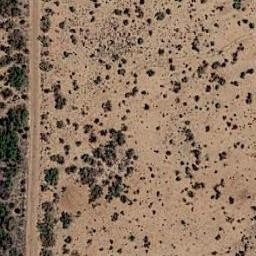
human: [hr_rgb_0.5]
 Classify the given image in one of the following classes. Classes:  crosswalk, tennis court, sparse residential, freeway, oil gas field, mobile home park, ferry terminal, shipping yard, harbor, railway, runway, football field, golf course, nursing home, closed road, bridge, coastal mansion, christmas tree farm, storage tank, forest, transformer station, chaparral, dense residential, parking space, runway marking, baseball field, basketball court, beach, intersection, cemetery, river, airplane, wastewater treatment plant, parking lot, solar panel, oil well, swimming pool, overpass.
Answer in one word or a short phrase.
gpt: chaparral